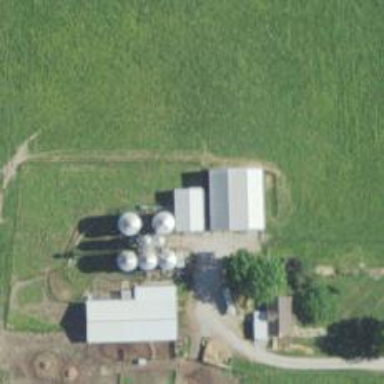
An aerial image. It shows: Silo.